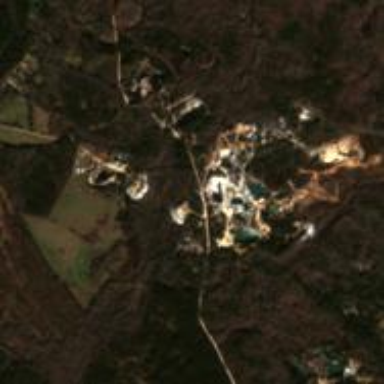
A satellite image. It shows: Quarry area.